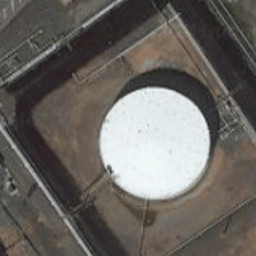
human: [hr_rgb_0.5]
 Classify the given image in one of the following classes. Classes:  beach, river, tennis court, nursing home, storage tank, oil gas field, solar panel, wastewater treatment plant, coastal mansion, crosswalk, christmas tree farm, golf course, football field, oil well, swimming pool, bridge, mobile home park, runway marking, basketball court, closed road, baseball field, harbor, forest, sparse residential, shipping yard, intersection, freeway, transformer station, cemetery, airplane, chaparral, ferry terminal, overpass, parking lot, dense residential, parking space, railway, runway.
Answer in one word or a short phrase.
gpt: storage tank